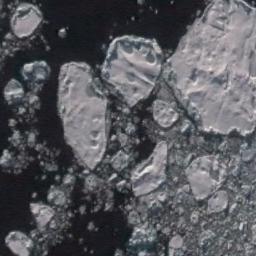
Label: sea_ice